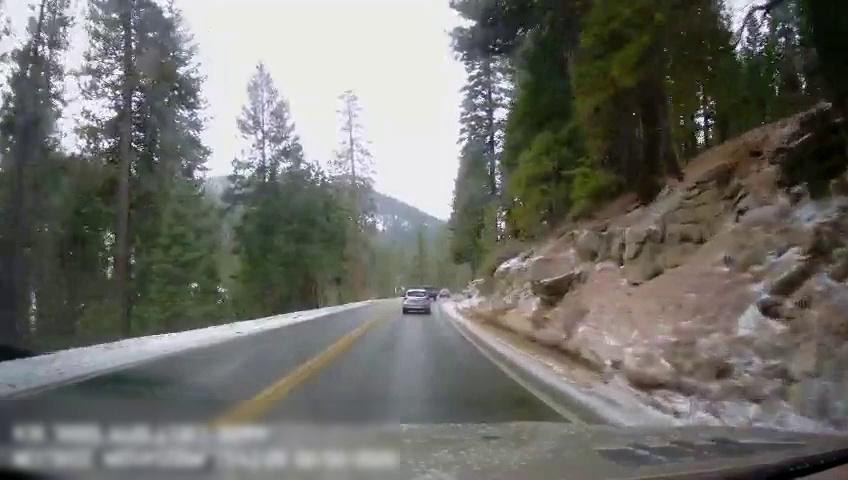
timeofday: Day
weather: Cloudy
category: Drivable Space
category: Vehicles | Car
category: Vehicles | Truck
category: Vehicles | Car
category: Lanes | Current Lane
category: Lanes | Current Lane
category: Lanes | Opposite Lane
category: Lanes | Opposite Lane